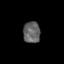
Tissue: prostate
Cell type: T cells
Senescence score: 0.2815
Nuclear area (px): 358
Mean DAPI intensity: 99.293